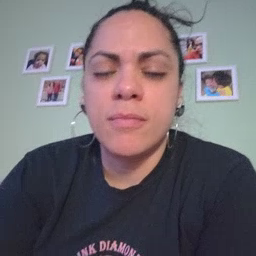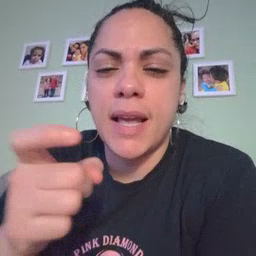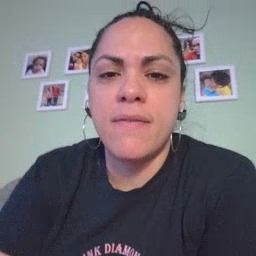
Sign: give